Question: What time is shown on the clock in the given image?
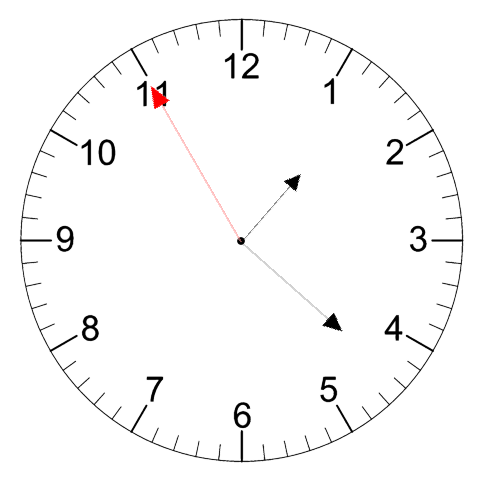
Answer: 01:21:55